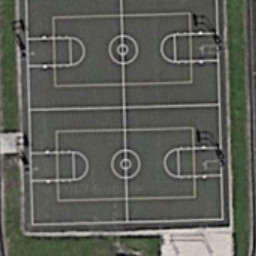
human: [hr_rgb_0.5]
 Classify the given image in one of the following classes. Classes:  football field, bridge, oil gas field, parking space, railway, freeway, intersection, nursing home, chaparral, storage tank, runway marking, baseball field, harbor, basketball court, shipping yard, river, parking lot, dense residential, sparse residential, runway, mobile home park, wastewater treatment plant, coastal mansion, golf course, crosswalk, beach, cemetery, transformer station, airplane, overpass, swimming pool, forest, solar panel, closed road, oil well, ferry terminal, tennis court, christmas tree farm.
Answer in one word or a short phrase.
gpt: basketball court